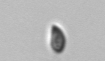
Label: Cryptophyta